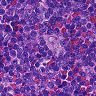
Metastatic tissue present: no